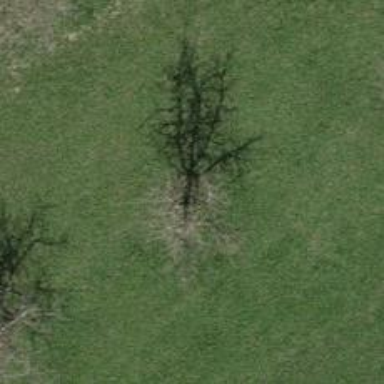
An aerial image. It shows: Single tag "natural: tree."